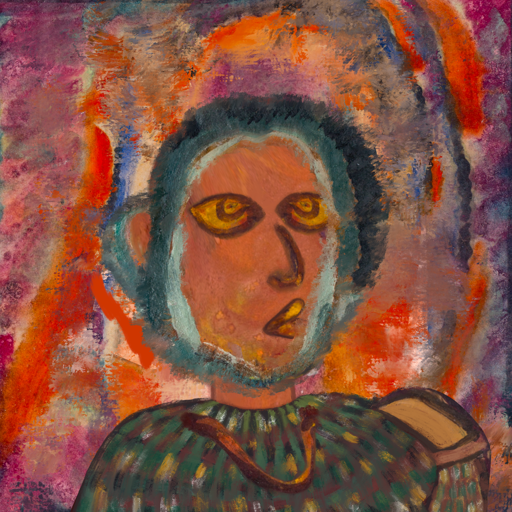
Background: Experience, Head And Neck Side: Mother_And_Son_Son, Face Side: Comrade, Bust: After_Raid, Hair Side: Boggyland, Head Accessory: Blank, Second Necklace: Comrade, Necklace: Blank, Baby: Blank